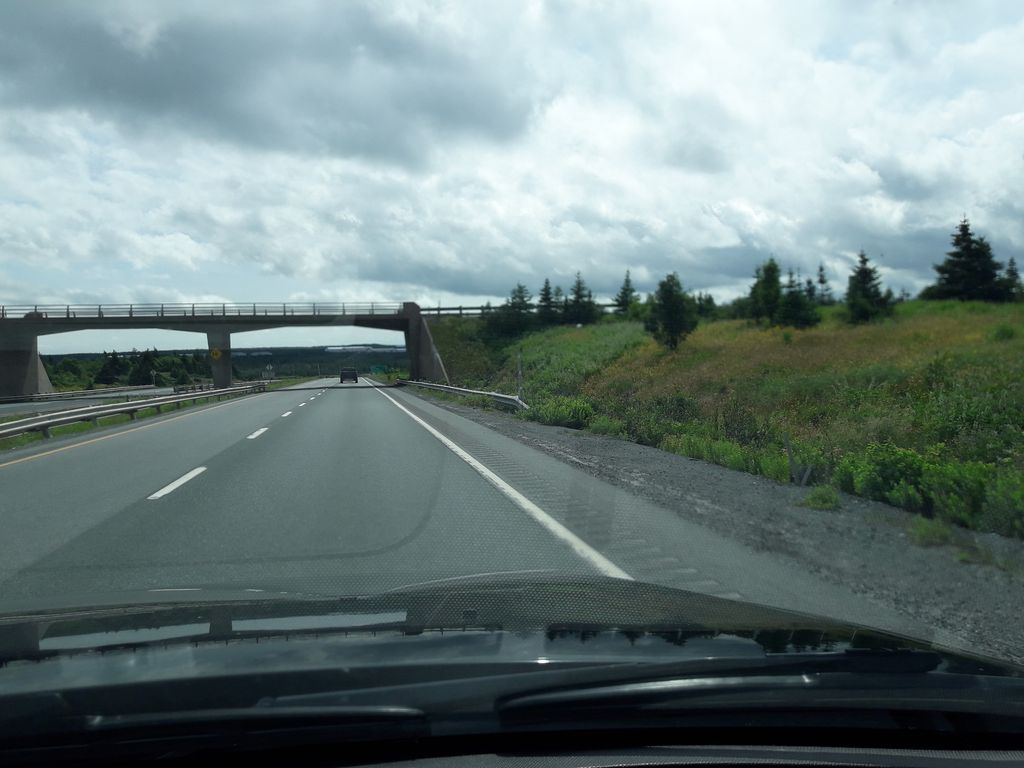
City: st_johns